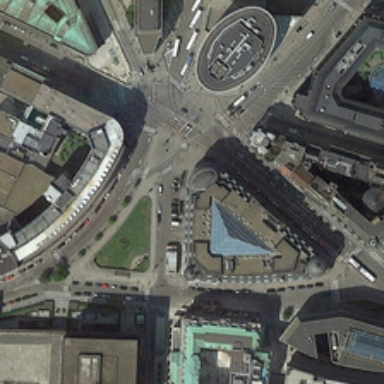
There is a triangle building next to the road .